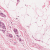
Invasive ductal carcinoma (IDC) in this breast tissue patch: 0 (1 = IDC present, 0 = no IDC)